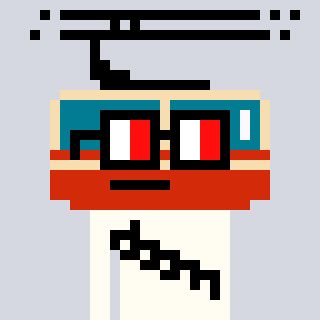
a pixel art character with square glasses with black frames and red eyes, a tram wagon-shaped head and a grayscale-colored body on a cool background